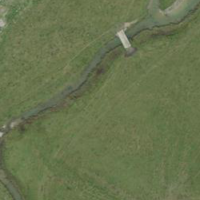
EUNIS habitat code: 21
Species observed at this site:
Matricaria discoidea